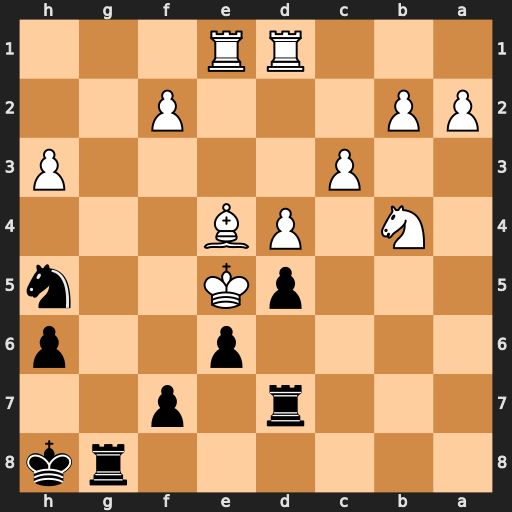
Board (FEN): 6rk/3r1p2/4p2p/3pK2n/1N1PB3/2P4P/PP3P2/3RR3
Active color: b
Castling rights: -
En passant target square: -
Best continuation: Rg5+ Bf5 Rxf5#